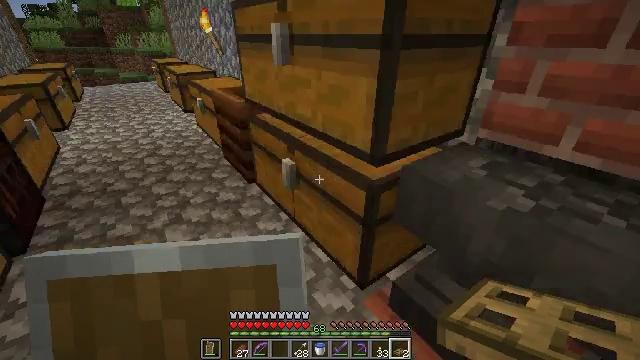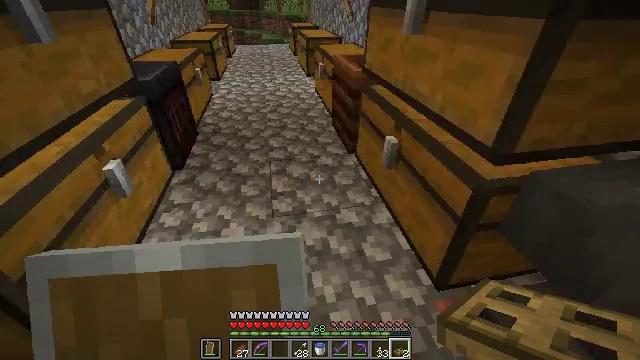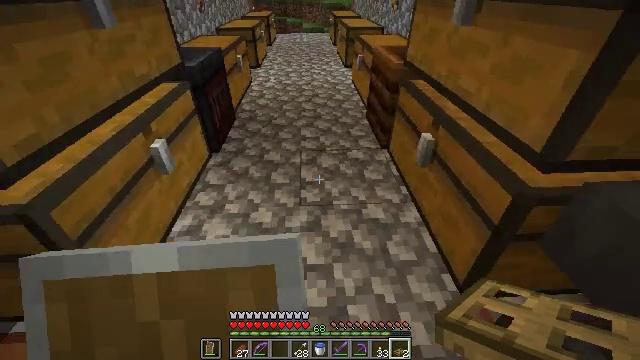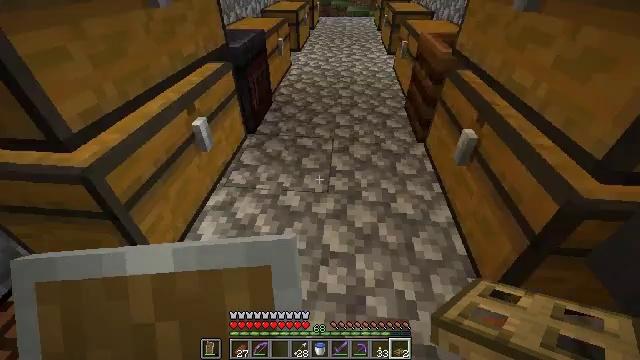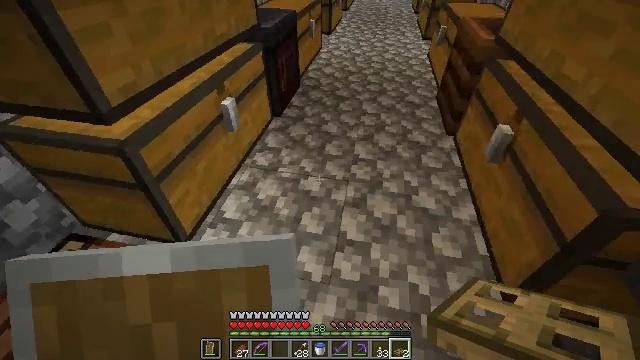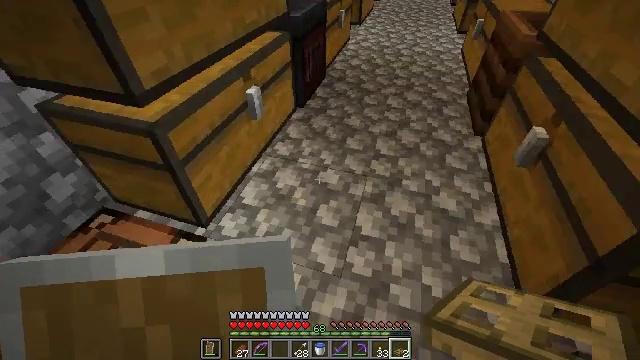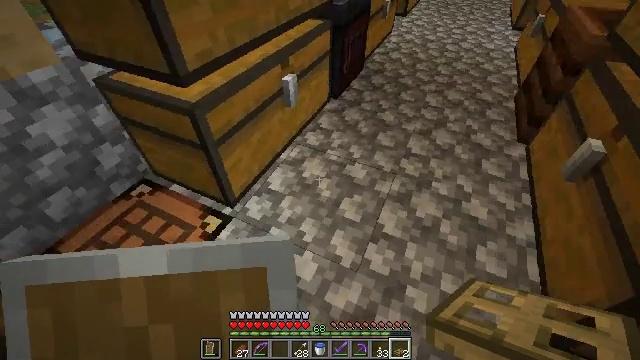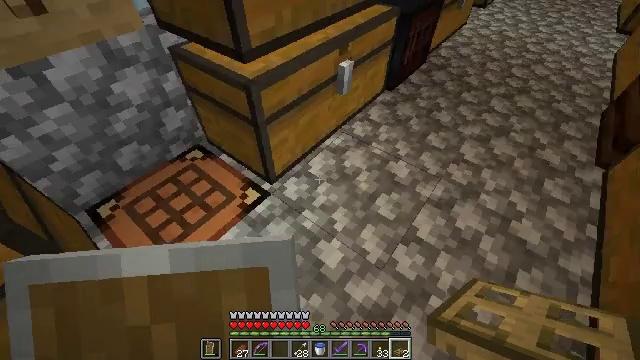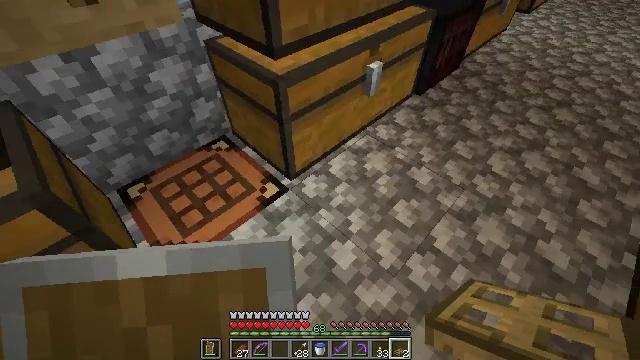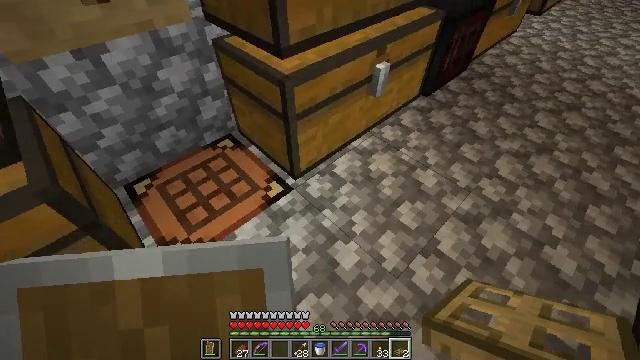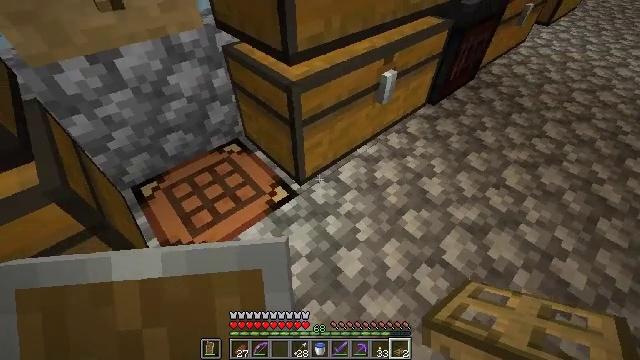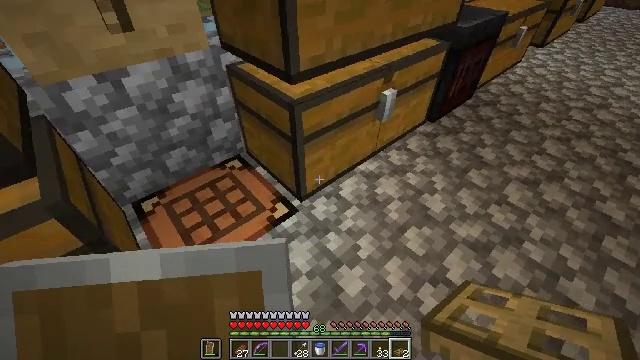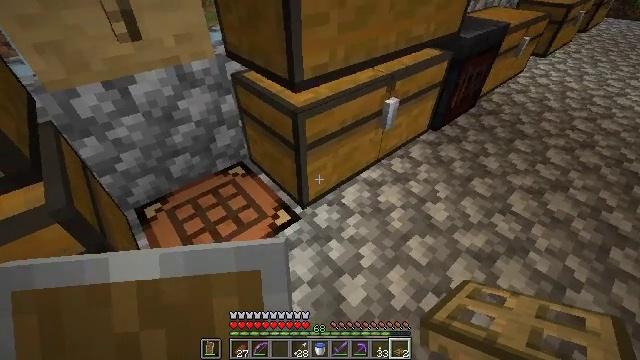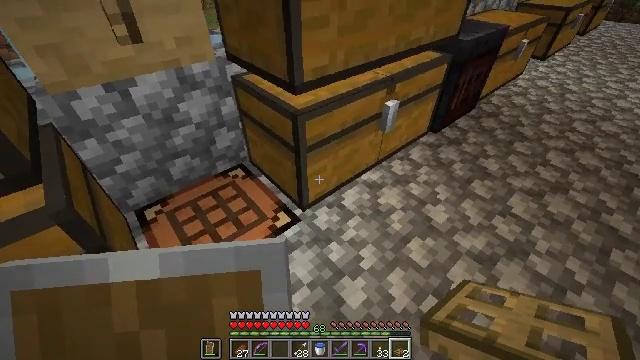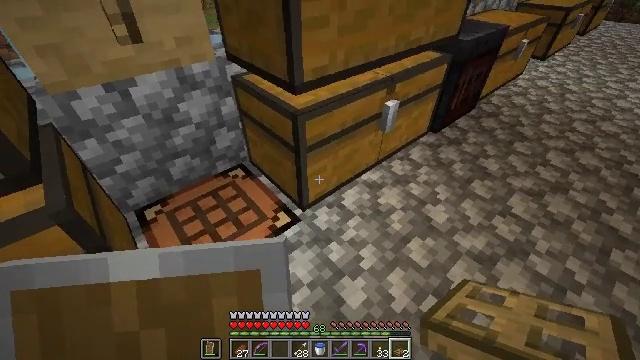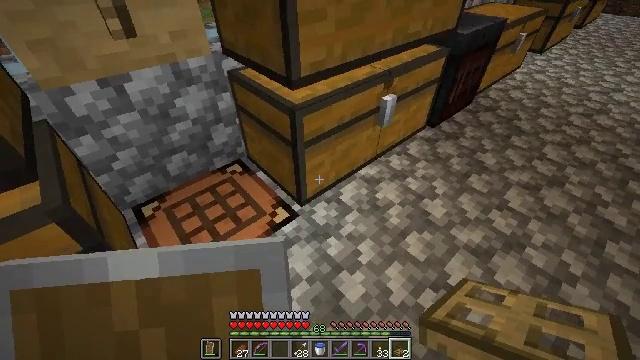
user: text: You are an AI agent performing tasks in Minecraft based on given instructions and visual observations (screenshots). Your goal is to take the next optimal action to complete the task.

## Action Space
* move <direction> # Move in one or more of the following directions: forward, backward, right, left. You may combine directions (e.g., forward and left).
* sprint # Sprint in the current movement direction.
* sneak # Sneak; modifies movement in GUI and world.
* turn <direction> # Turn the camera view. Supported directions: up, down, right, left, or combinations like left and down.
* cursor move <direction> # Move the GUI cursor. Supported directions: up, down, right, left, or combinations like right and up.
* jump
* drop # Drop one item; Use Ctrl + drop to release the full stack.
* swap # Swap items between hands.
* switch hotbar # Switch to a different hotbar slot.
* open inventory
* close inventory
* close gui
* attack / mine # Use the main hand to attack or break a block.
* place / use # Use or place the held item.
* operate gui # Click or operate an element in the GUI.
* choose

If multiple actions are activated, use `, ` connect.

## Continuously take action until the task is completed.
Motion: motion action
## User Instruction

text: Hunt animals.
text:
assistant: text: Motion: turn left and down
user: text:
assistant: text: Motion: turn left and down
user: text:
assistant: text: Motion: turn left and down
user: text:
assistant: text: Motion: turn left and down
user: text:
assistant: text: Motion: turn left and down
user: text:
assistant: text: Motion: turn left and down
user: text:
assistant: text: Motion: turn left and down
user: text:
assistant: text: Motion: turn left
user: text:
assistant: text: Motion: turn left
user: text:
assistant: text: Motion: turn left and up
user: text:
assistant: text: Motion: turn up
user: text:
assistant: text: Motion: turn up
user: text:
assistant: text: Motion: no_op
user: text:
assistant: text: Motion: no_op
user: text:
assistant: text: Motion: turn down
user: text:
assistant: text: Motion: no_op
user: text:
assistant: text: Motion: no_op
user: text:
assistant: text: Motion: turn up
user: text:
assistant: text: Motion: use / place
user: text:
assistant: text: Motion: use / place
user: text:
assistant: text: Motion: use / place
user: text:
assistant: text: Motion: use / place
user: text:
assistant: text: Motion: no_op
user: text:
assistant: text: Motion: no_op
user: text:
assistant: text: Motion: no_op
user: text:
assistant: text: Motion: no_op
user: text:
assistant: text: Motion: no_op
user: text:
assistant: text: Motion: no_op
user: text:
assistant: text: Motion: no_op
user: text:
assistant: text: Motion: no_op